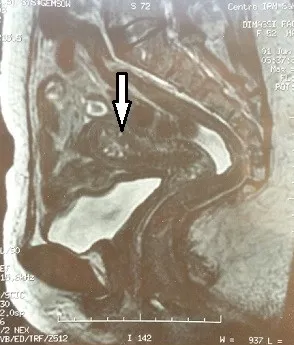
Pelvic magnetic resonance imaging revealed tumor infiltration of the endometrium less than 50% of the myometrium.
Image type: radiology (mri)